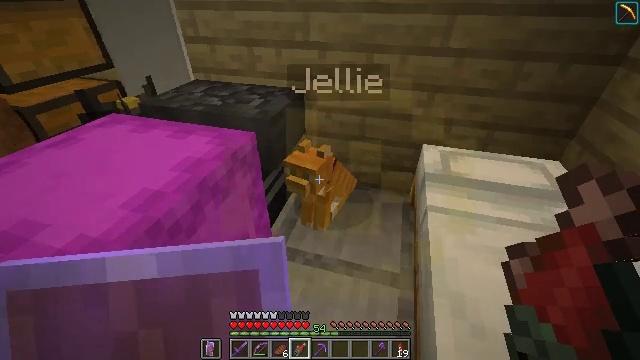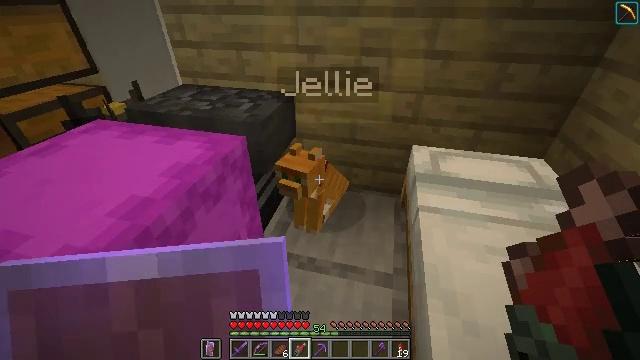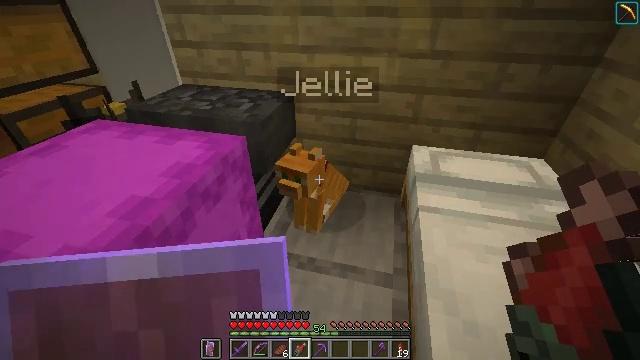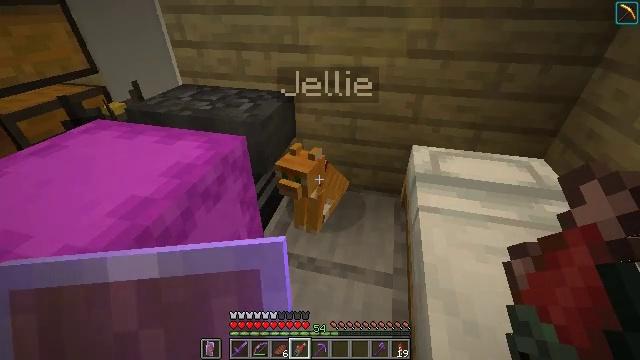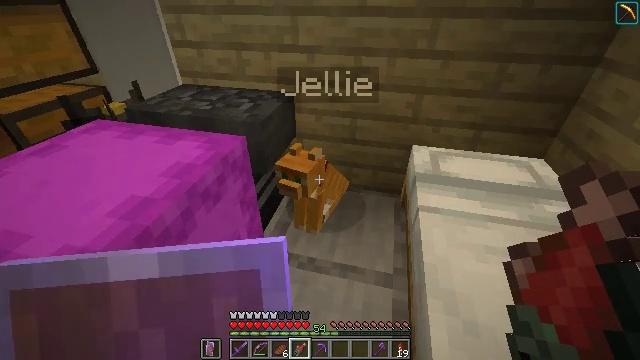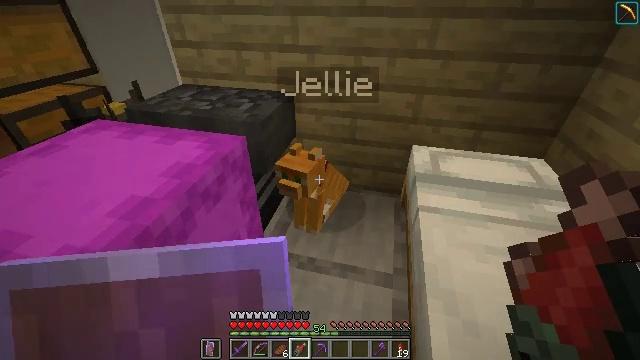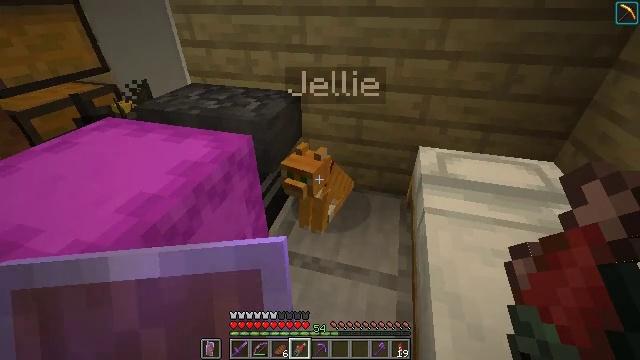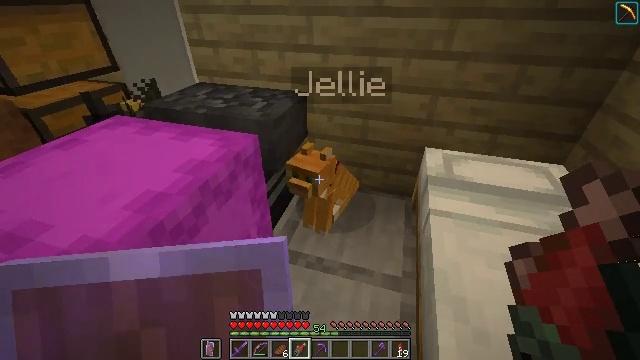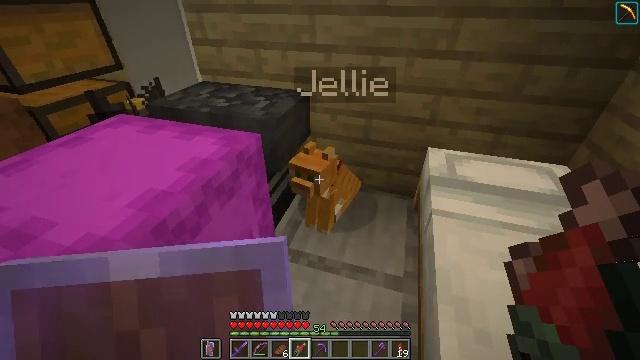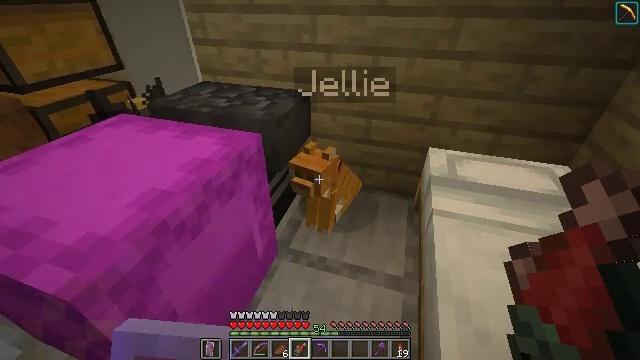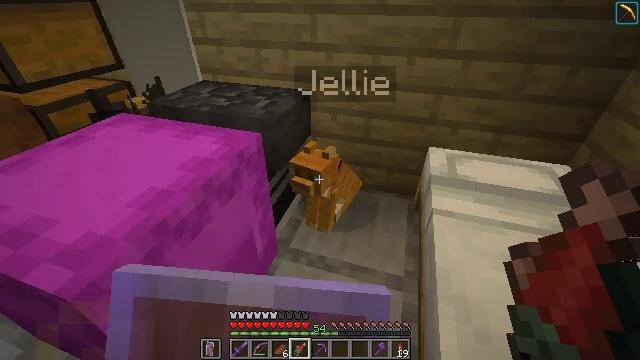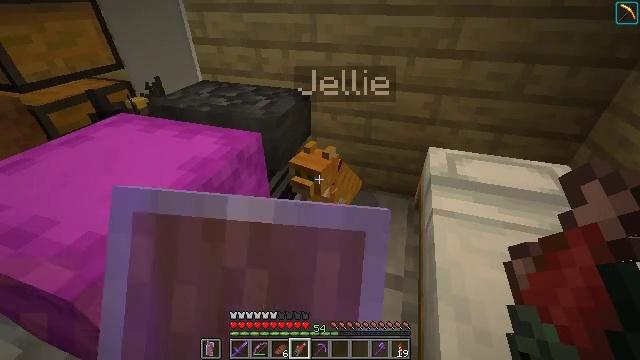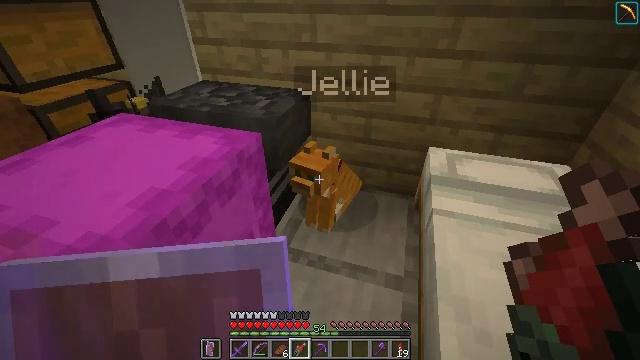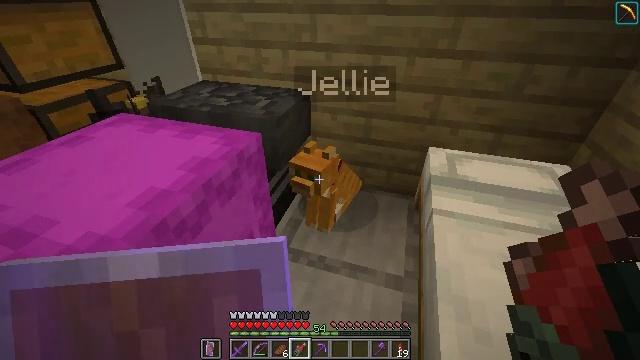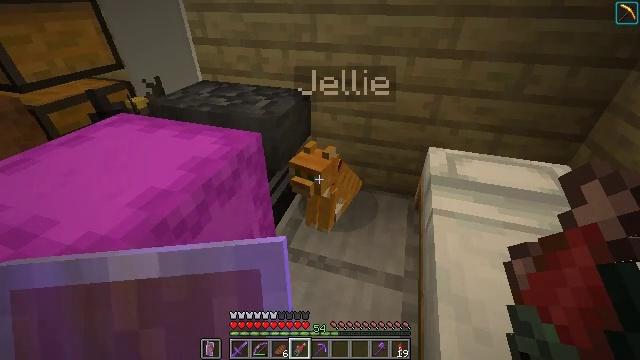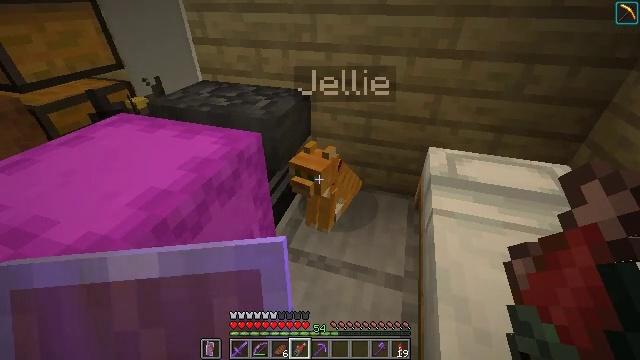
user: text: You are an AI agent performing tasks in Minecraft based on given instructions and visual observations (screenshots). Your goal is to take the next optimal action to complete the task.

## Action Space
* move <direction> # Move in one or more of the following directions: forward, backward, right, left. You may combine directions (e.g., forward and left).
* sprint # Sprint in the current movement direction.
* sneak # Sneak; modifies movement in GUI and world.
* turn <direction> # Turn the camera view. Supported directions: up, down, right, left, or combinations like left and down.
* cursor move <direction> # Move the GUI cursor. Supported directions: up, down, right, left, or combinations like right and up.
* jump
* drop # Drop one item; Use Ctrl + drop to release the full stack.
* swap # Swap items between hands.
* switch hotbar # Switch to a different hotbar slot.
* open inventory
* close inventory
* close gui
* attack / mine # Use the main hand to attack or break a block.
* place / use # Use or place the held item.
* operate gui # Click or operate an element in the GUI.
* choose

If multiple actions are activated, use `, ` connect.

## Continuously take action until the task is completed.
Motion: motion action
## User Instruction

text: Break the brown shulker box to pick it up.
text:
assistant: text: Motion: turn right
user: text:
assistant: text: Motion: no_op
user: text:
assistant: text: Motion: no_op
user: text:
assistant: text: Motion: no_op
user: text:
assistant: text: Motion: no_op
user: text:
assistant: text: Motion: turn left
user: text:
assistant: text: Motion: turn left
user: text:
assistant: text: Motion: no_op
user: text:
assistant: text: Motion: use / place
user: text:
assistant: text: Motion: use / place
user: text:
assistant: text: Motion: use / place
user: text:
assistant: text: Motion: no_op
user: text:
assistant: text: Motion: no_op
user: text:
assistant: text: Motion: no_op
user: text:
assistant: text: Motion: no_op
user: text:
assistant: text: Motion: no_op
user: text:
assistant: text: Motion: no_op
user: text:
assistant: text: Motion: no_op
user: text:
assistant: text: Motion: no_op
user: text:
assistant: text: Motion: no_op
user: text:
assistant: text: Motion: no_op
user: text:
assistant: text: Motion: no_op
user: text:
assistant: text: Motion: no_op
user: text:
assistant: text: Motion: no_op
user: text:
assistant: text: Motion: no_op
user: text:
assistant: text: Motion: no_op
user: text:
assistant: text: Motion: no_op
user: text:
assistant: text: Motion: move forward
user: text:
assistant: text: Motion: move forward, turn down
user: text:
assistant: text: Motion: move forward, turn left and down